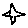
Label: star